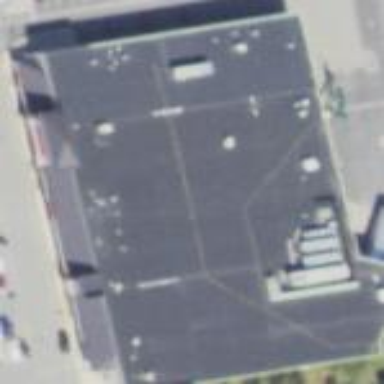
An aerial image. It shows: Supermarket located in building.